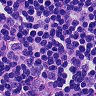
Metastatic tissue present: no